Interaction volume radius: 5 \u00c5
Interaction volume height: 25 \u00c5
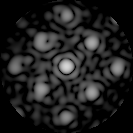
Disorder parameter: 0.2606